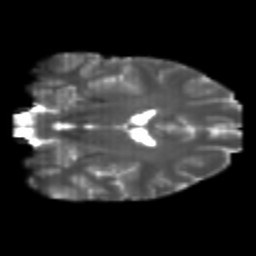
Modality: T2w
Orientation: coronal
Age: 23
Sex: female
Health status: healthy
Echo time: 0.074 s